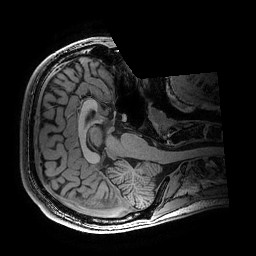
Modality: T1w
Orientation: axial
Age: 19
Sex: male
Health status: healthy
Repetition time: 2.53 s
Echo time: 0.0034 s